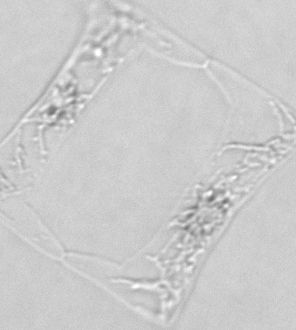
Label: Eucampia